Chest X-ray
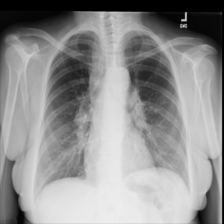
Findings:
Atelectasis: negative
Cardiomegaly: negative
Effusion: positive
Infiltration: negative
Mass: negative
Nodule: negative
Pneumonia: negative
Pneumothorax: negative
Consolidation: negative
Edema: negative
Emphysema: negative
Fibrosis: negative
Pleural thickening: negative
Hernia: negative